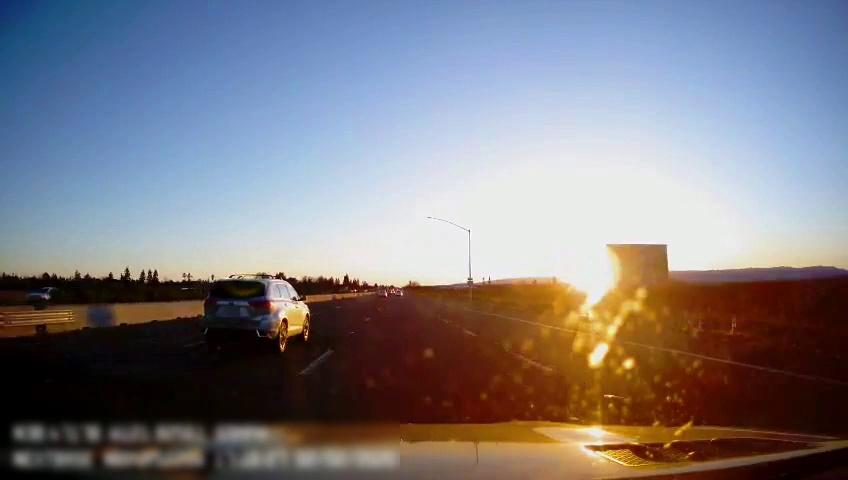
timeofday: Day
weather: Sunny
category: Drivable Space
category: Vehicles | Car
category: Vehicles | SUV
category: Vehicles | SUV
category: Lanes | Alternate Lane
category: Lanes | Current Lane
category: Lanes | Alternate Lane
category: Lanes | Alternate Lane
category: Lanes | Alternate Lane
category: Traffic | Signs